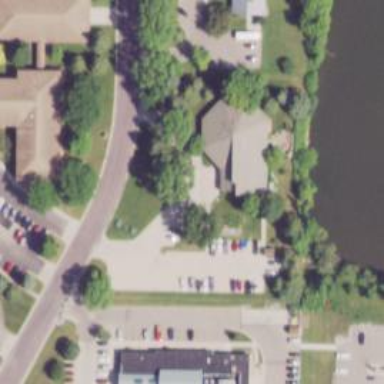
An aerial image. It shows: Clinic.